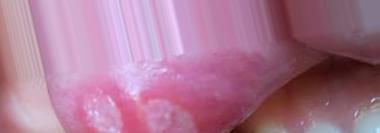
Condition: Mouth Ulcer